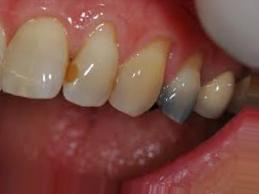
Condition: Tooth Discoloration